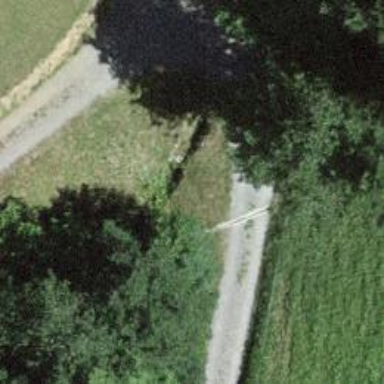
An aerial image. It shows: Culvert tunnel.